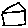
Label: house